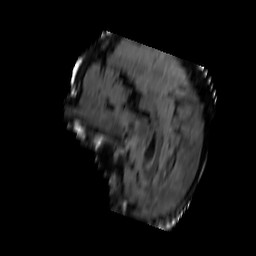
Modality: FLAIR
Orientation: sagittal
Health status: ill
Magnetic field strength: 3 T